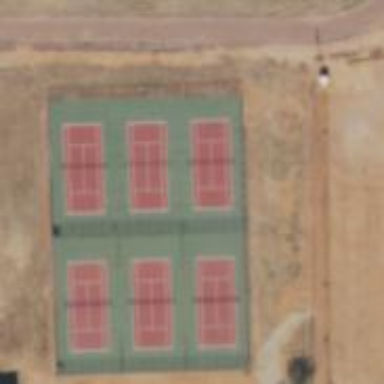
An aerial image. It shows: Tennis court in leisure pitch.